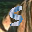
Label: 5